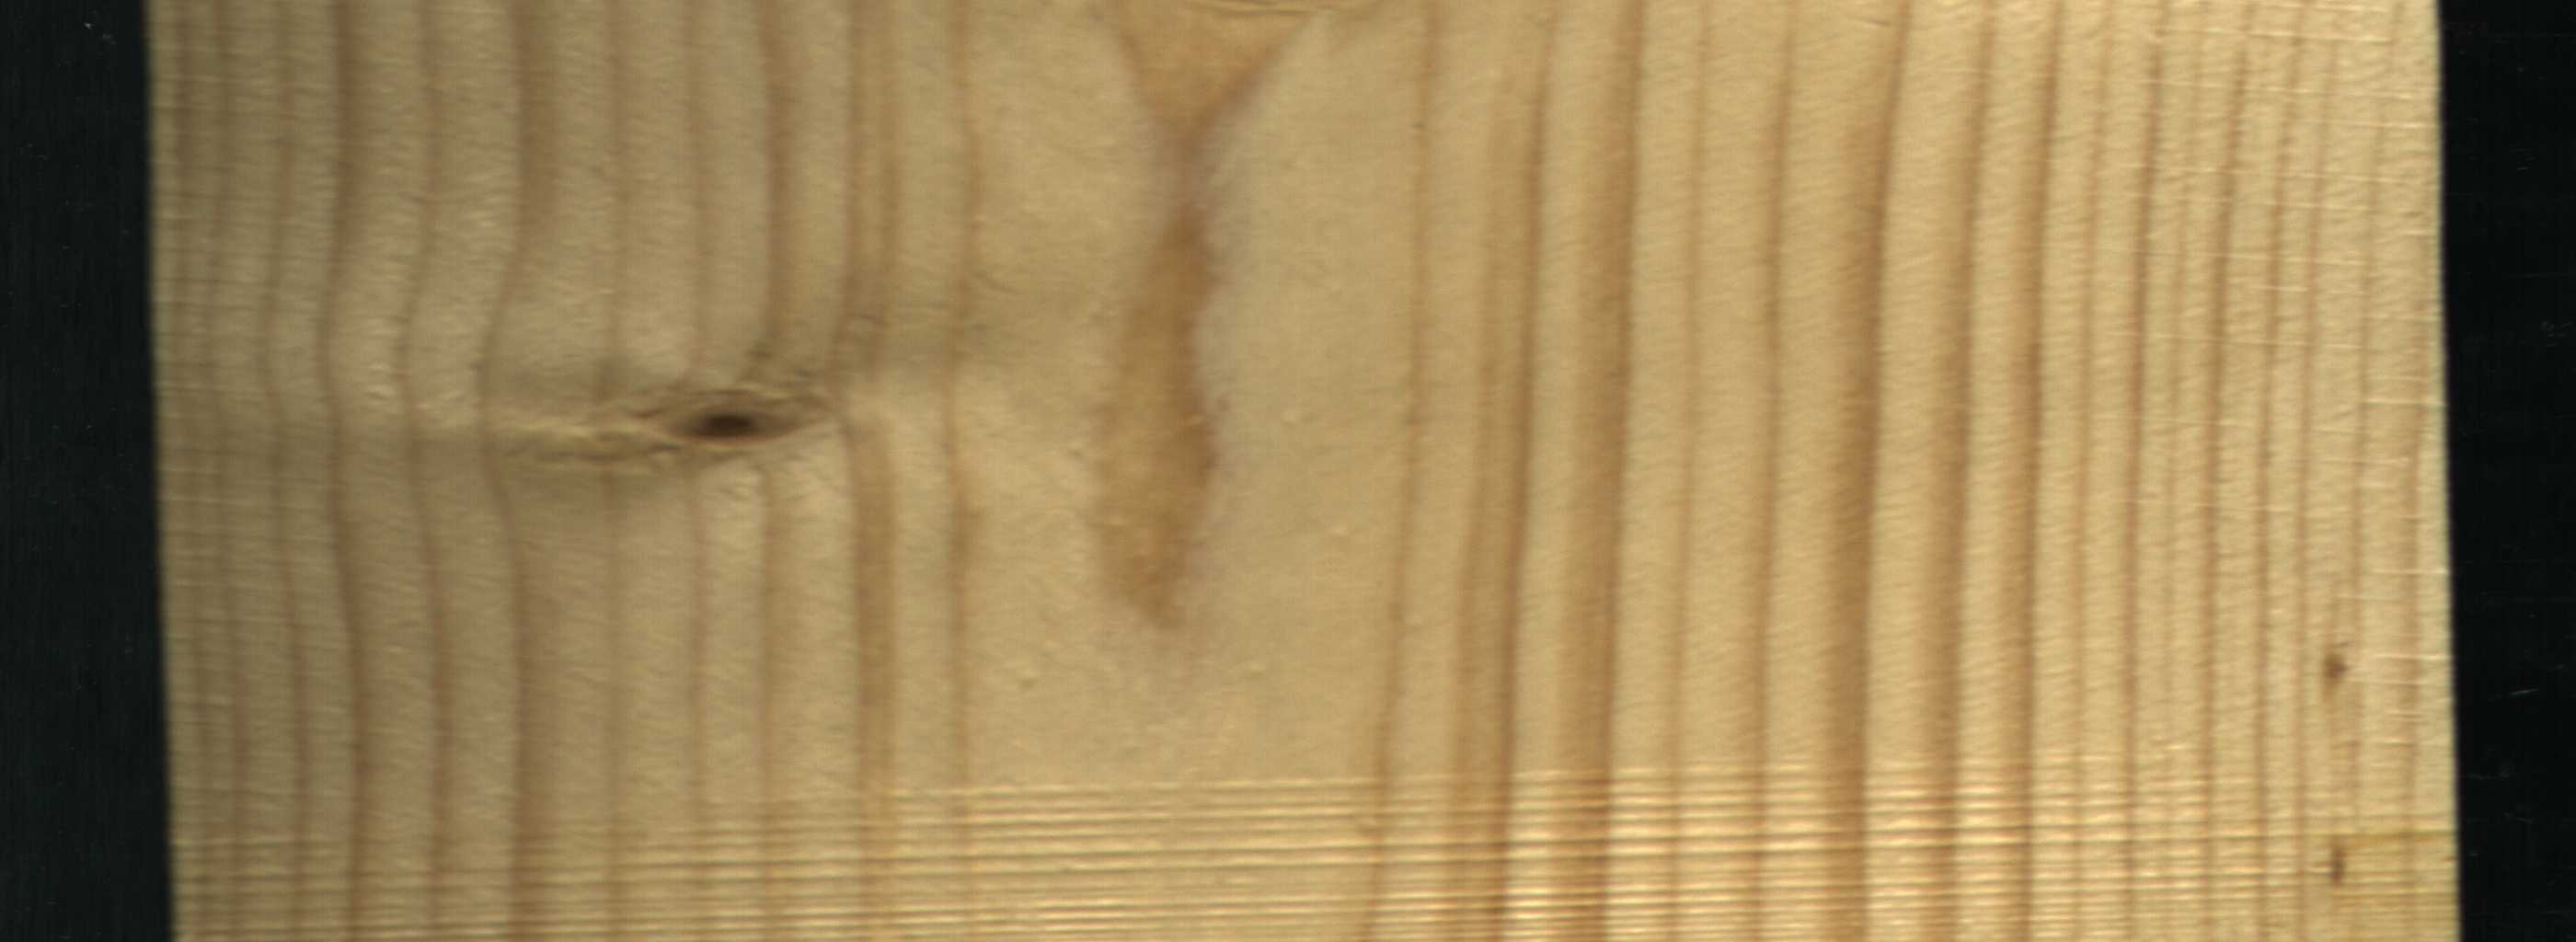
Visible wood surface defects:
Live_Knot